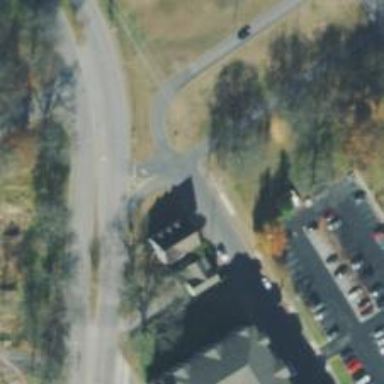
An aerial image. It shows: Unmarked crossing on the road.